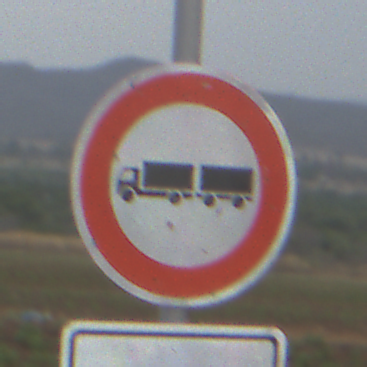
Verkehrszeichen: VerbotLastkraftwagenMitAnhaenger
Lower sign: ZeitangabenMitBeschraenkungAufWochentage1
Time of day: Midday
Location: Outdoor (Nature)
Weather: PartlyCloudy
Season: NotSpecified
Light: Natural